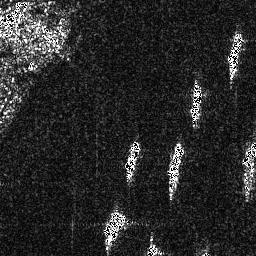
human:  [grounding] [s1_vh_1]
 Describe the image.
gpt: In the satellite image, there is  <ref>2 medium ship </ref> <box>[[48, 53, 54, 66, 0], [65, 55, 71, 68, 0]]</box> located at center,  <ref>1 small ship </ref> <box>[[39, 81, 46, 92, 0]]</box> located at bottom,  <ref>1 medium ship </ref> <box>[[73, 32, 78, 47, 0]]</box> located at right,  <ref>1 medium ship </ref> <box>[[87, 12, 94, 24, 0]]</box> located at top right,  <ref>1 small ship </ref> <box>[[93, 54, 99, 64, 0]]</box> located at right.